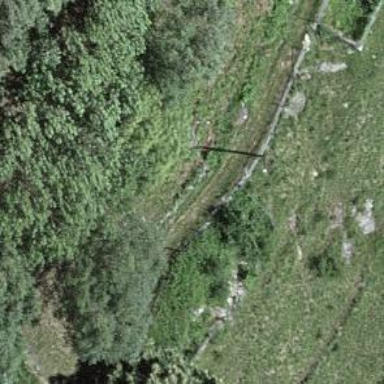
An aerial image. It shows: Path on the ground.